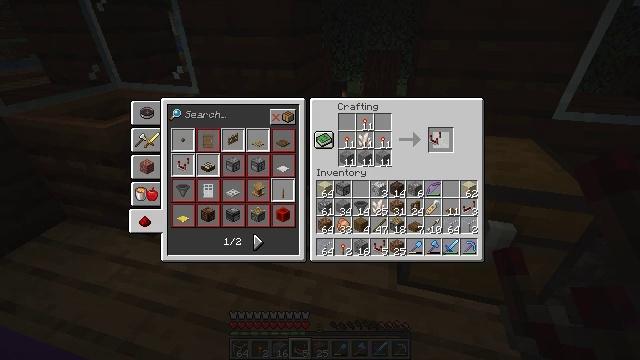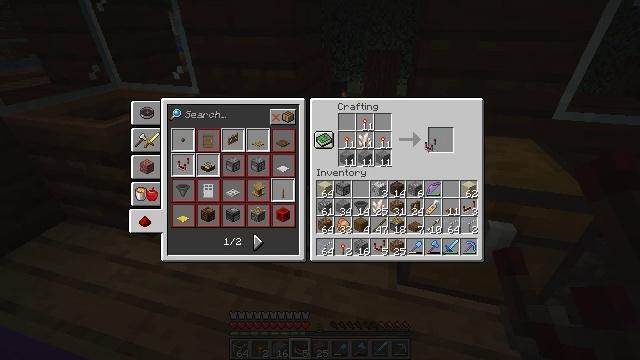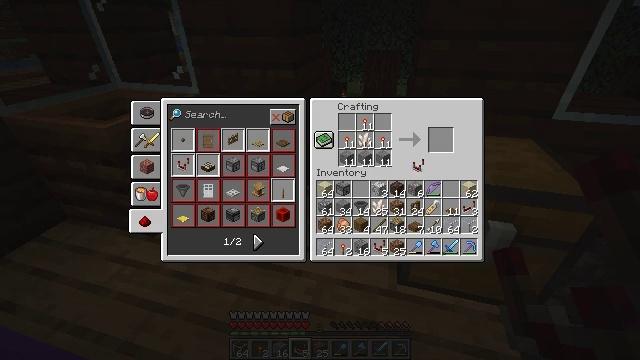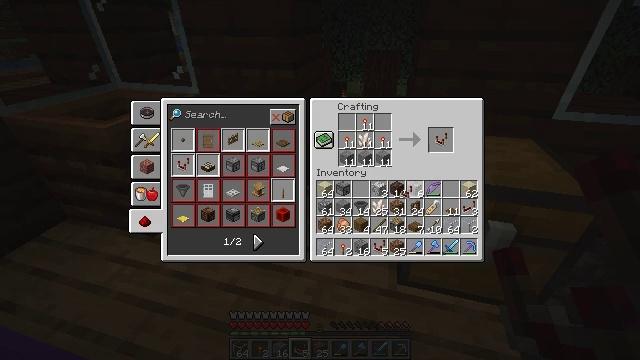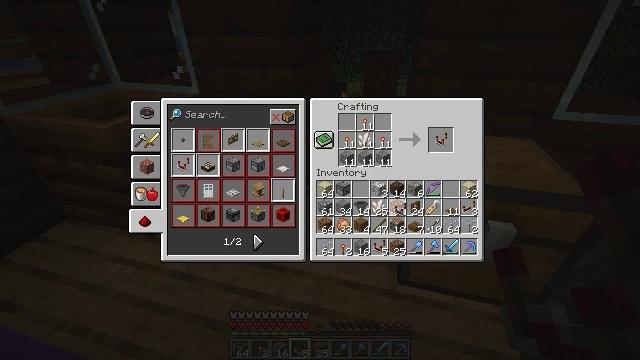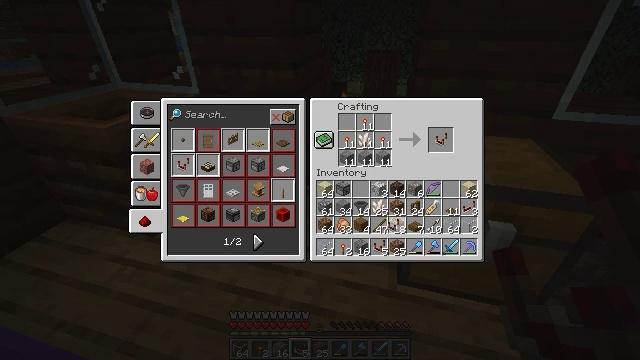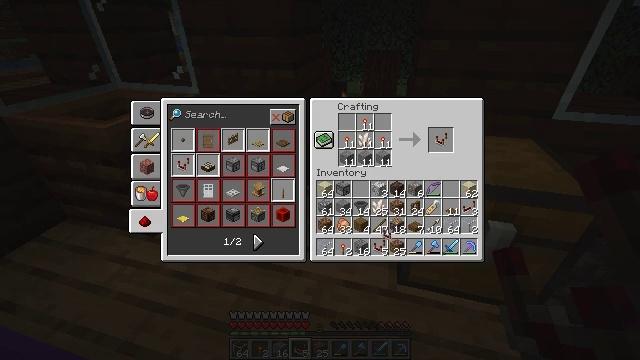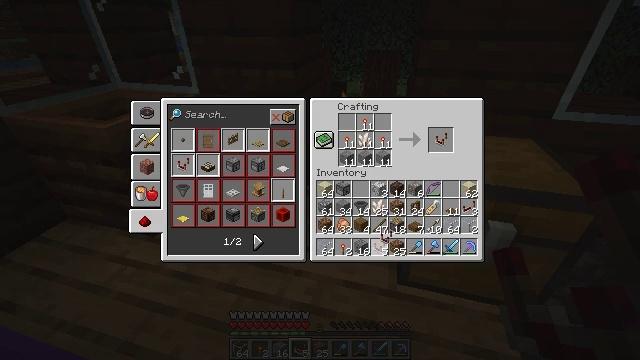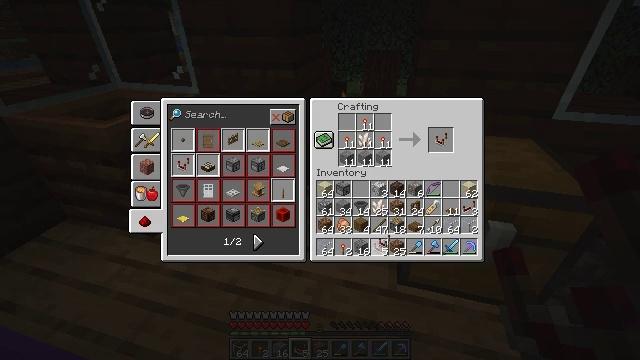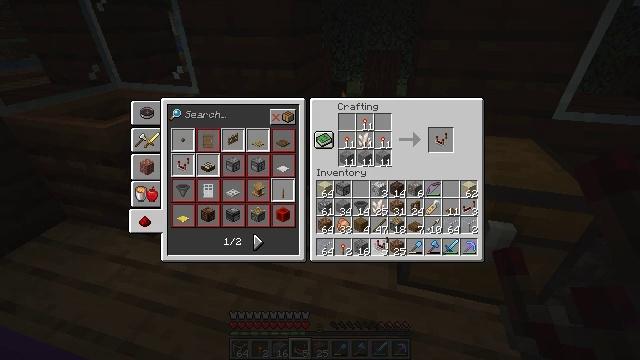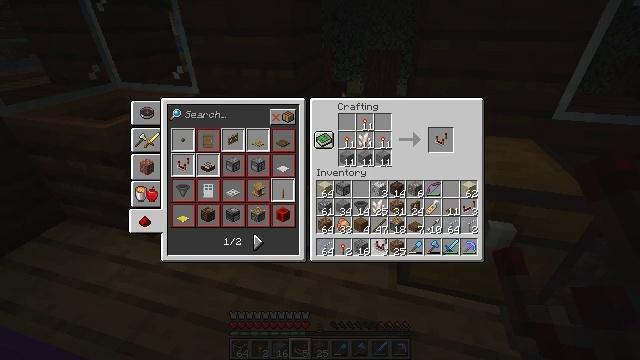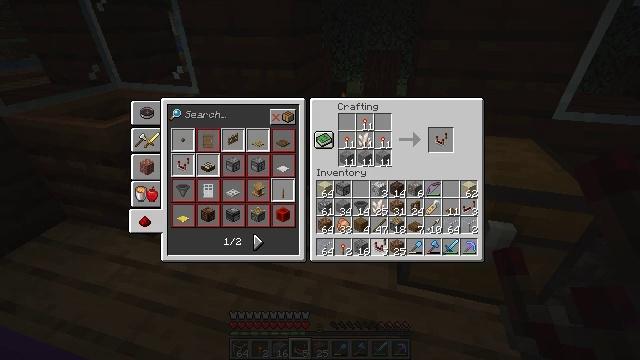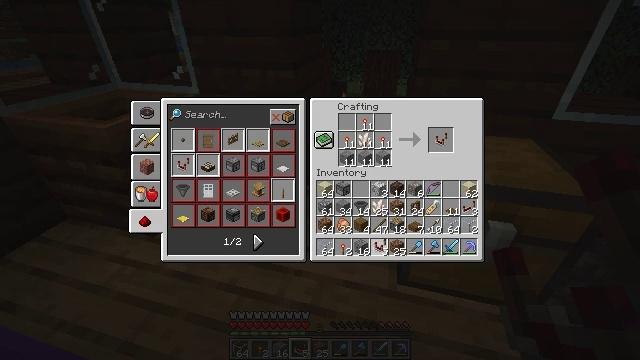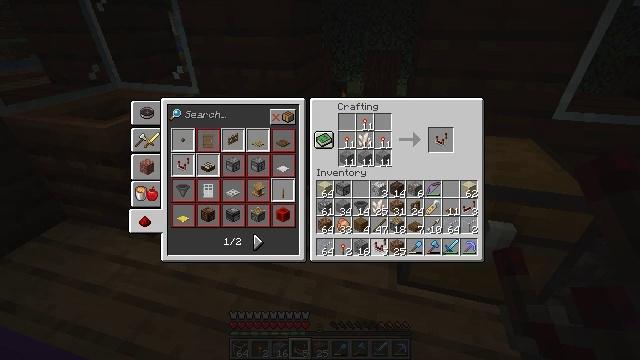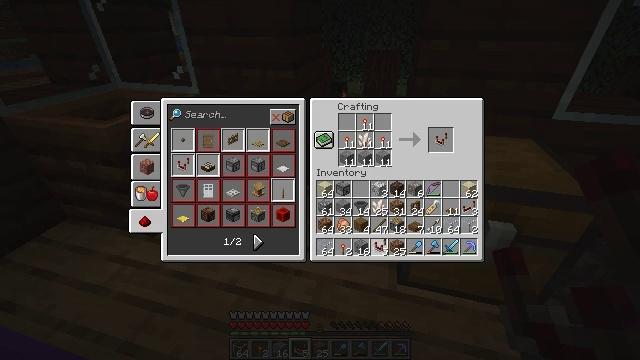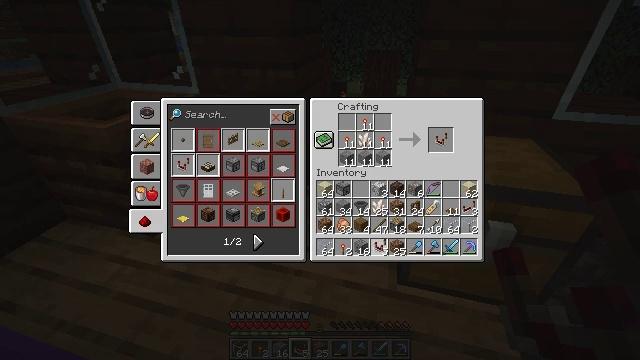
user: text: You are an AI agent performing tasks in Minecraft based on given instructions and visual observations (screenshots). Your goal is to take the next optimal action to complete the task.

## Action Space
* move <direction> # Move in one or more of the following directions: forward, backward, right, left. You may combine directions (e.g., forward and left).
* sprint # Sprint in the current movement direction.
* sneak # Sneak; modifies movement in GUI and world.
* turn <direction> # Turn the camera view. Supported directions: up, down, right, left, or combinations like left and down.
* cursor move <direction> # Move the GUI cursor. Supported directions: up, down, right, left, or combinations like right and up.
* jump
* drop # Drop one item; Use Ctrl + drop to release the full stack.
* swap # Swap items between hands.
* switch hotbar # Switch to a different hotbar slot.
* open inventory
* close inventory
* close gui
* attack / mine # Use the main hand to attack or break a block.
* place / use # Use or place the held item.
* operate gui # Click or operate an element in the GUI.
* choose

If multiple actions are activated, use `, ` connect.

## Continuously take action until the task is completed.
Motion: motion action
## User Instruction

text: Combine redstone torches, stone, and nether quartz to make a comparator.
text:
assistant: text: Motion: operate gui
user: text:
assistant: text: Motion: cursor move left and down
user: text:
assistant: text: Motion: cursor move left and down
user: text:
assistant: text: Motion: cursor move down
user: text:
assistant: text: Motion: cursor move down
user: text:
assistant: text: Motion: cursor move down
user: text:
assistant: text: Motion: no_op
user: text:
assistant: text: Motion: no_op
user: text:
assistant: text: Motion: no_op
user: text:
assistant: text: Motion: no_op
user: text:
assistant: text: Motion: no_op
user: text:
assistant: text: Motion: no_op
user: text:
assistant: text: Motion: no_op
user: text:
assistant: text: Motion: no_op
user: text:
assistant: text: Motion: no_op
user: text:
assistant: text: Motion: operate gui
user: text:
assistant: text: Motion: operate gui
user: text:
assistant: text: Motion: operate gui
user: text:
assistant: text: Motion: no_op
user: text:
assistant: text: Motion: cursor move right and up
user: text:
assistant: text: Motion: cursor move right and up
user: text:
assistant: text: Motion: cursor move right and up
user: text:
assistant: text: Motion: cursor move right and up
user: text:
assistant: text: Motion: cursor move up
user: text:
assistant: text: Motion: cursor move up
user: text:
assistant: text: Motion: no_op
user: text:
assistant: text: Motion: no_op
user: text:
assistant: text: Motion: no_op
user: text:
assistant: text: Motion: no_op
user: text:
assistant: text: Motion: no_op